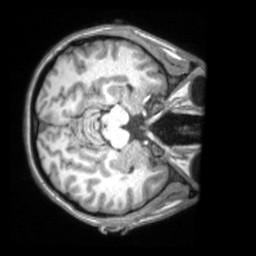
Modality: T1w
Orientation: axial
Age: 26
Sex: female